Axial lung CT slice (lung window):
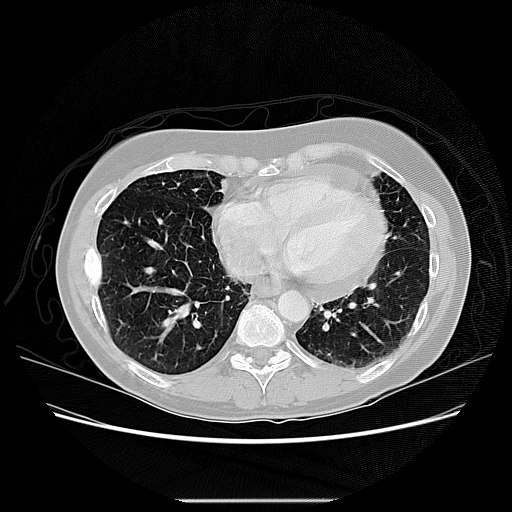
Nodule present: no